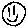
Label: smiley face